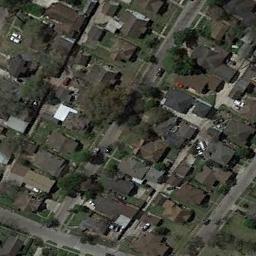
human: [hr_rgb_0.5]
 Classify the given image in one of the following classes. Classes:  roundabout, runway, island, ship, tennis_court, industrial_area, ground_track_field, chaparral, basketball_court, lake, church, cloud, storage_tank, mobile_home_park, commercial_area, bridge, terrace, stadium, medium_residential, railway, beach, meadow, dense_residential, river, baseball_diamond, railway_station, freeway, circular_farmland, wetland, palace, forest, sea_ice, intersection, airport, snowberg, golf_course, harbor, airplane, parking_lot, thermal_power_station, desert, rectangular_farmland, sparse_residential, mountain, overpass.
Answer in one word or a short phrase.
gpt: dense_residential